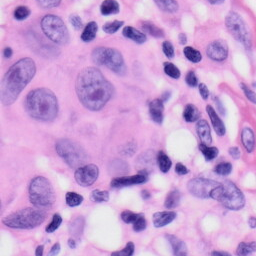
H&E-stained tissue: Skin